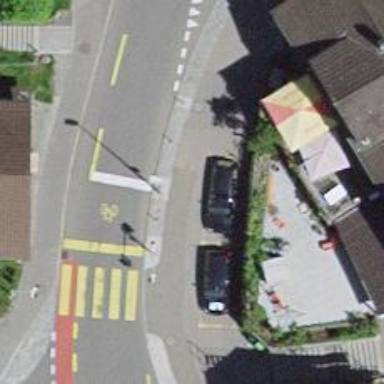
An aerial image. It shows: Sidewalk.